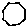
Label: hexagon